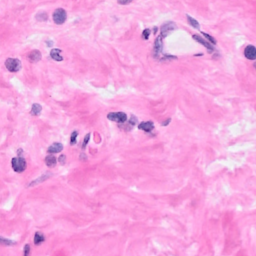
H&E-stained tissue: Breast